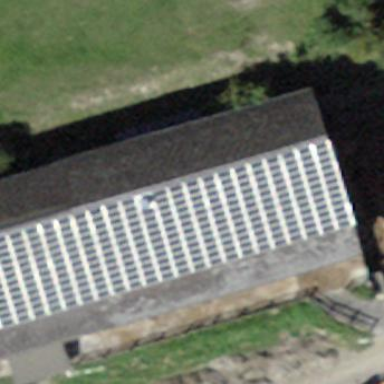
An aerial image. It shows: Rural barn.